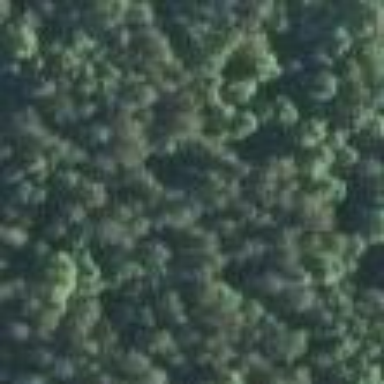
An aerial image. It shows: Forest with evergreen needle-leaved trees.